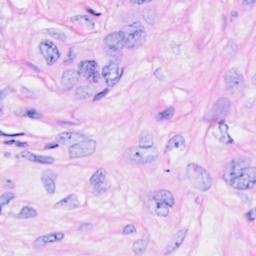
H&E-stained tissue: Breast